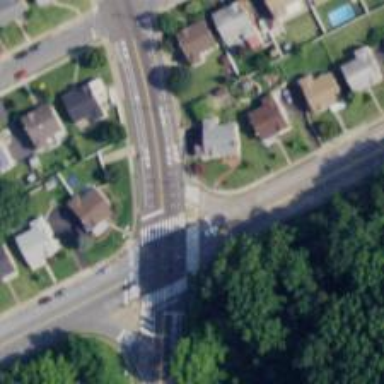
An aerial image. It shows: Marked crossing on the road.